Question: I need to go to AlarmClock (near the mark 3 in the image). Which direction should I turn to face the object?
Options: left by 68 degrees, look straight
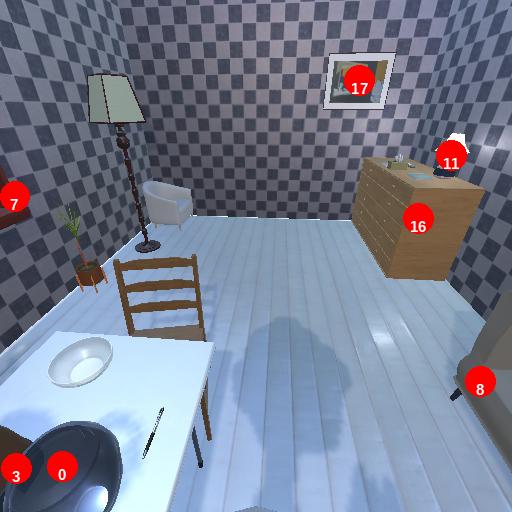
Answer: left by 68 degrees